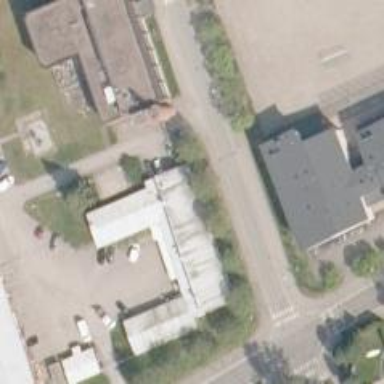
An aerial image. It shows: Industrial building.